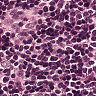
Metastatic tissue present: no